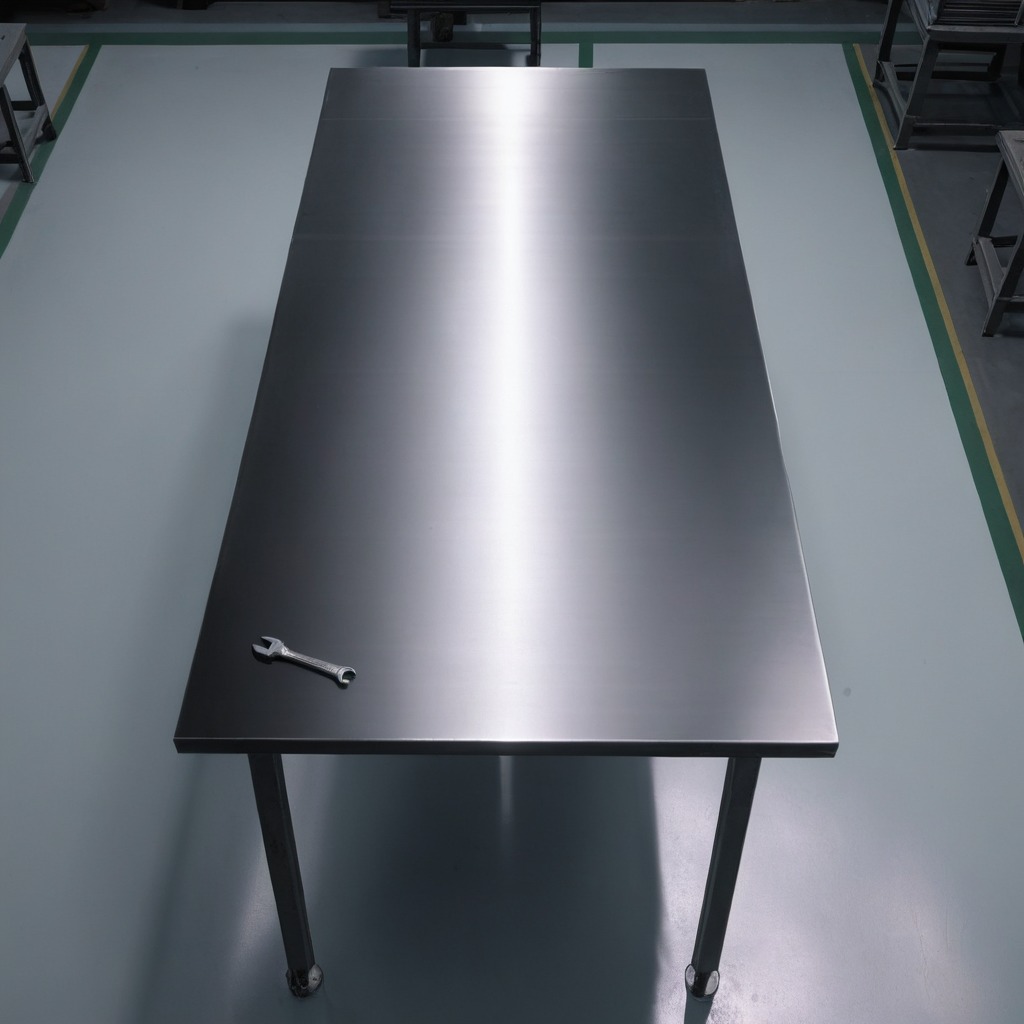
An wrench is lying on the tabletop.